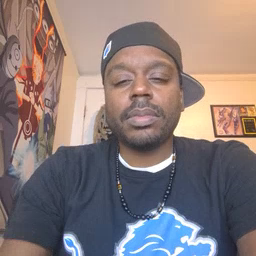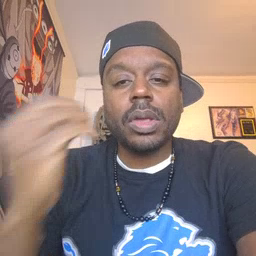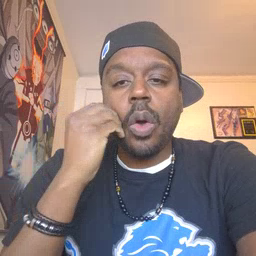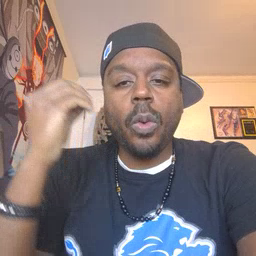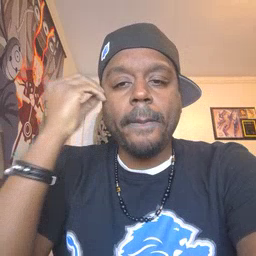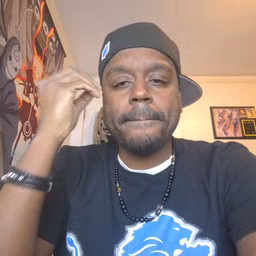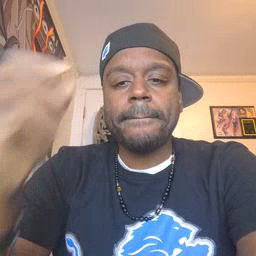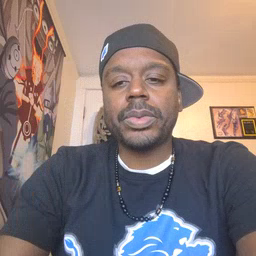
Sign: home